This time-frequency spectrogram was computed from a bearing vibration snapshot; brighter regions carry more energy. What is the most likely bearing condition (normal, inner_race, outer_race, ball)?
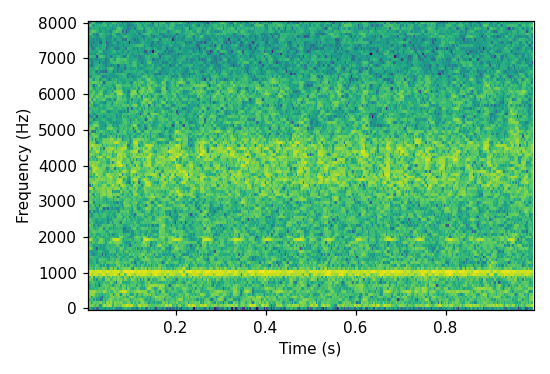
Answer: normal